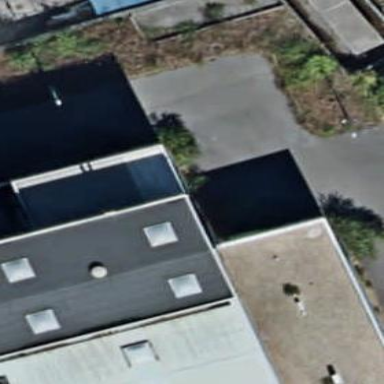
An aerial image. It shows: Industrial building.